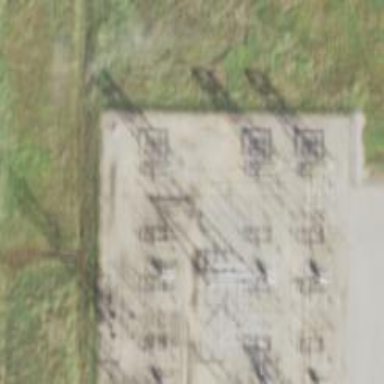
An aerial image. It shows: Lattice structure tower.